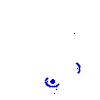
Particle: kaon